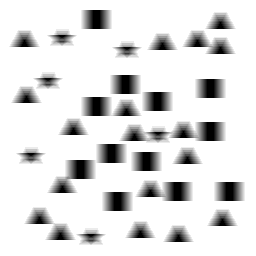
Squares: 12
Triangles: 18
Stars: 6
Total shapes: 36